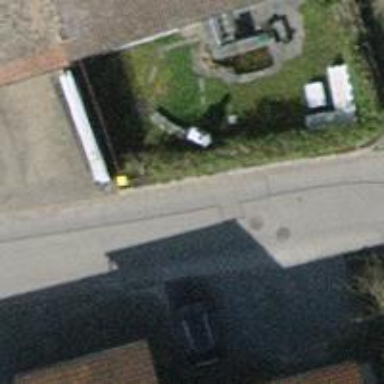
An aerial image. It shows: Post box.